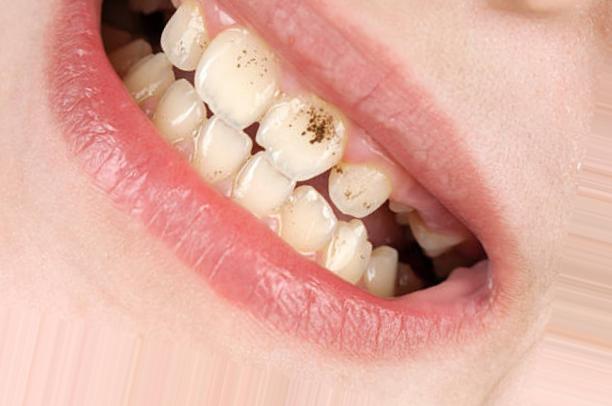
Condition: Tooth Discoloration